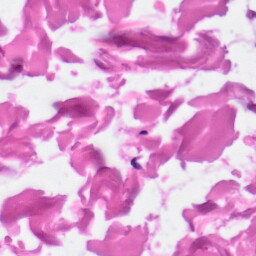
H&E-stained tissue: Skin